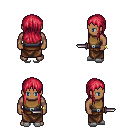
a pixel art fantasy rpg character, male body template, human, dark skin, leather chest armor, robe skirt, ruby red unkempt hairstyle, bracelets, white slippers, dagger, four views (front, back, left, right), 2x2 character sprite sheet, small pixel art, hard edges, no anti-aliasing